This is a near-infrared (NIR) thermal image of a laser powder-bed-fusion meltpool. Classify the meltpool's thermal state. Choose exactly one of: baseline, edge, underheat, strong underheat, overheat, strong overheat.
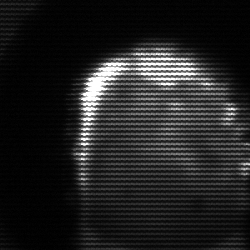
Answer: baseline